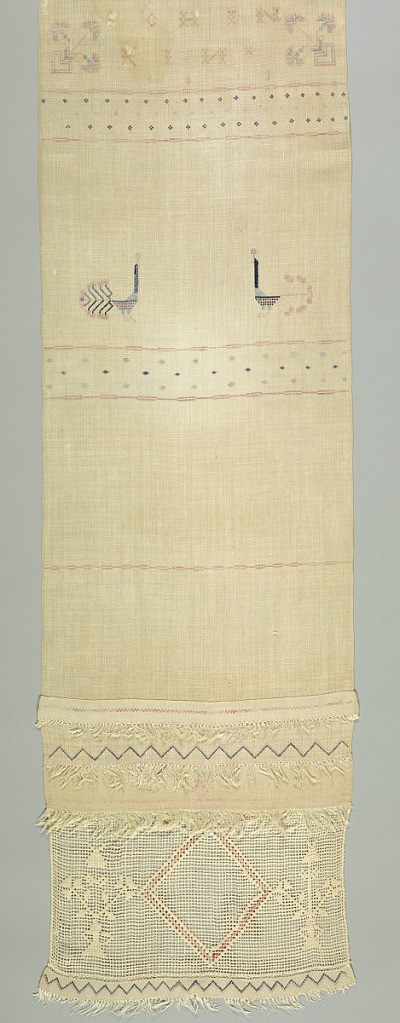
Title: Towel cover
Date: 1813
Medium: cotton on linen Technique: withdrawn element with darned motifs
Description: Towel cover with cross borders in geometric and floral designs, peacocks and plants worked in cross stitch. At the bottom a band of drawnwork showing a lozenge shape with plants on either side embroidered in darning and overcasting stitches. The towel is ornamented with four applied bands with warp fringes. Warp fringe at bottom.